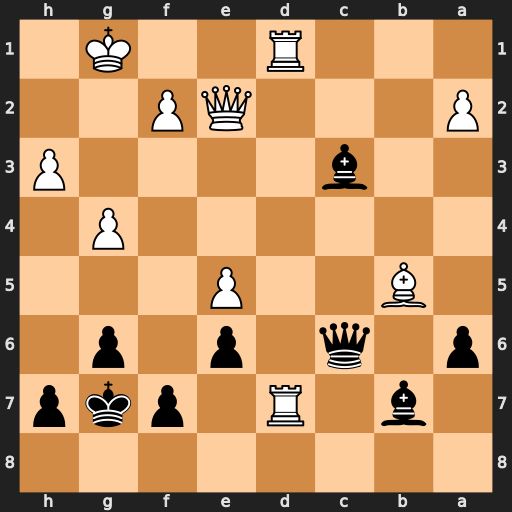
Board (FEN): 8/1b1R1pkp/p1q1p1p1/1B2P3/6P1/2b4P/P3QP2/3R2K1
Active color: b
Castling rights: -
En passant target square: -
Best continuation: Qg2#